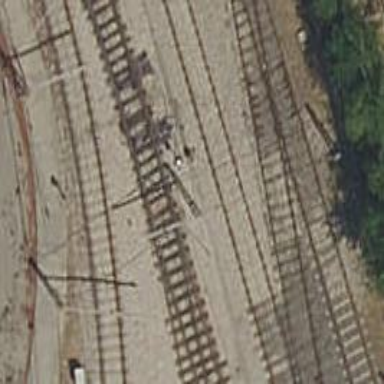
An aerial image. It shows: Railway switch.